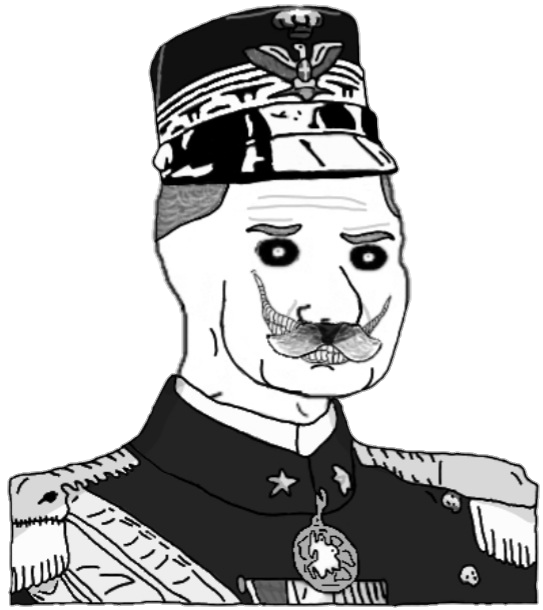
Label: 5_Oomer